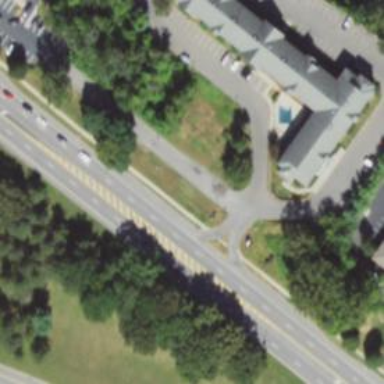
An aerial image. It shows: Service road.